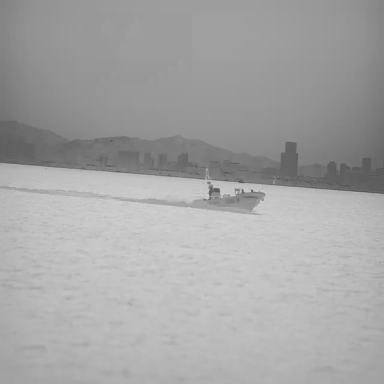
There is a bulk_carrier in the infrared image.